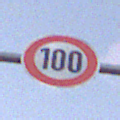
Verkehrszeichen: Geschwindigkeit100
Umgebung: Outdoor, Suburban
Tageszeit: SunriseSunset
Wetter: PartlyCloudy
Licht: Natural
Jahreszeit: NotSpecified
Kontrast: LowContrast